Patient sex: M
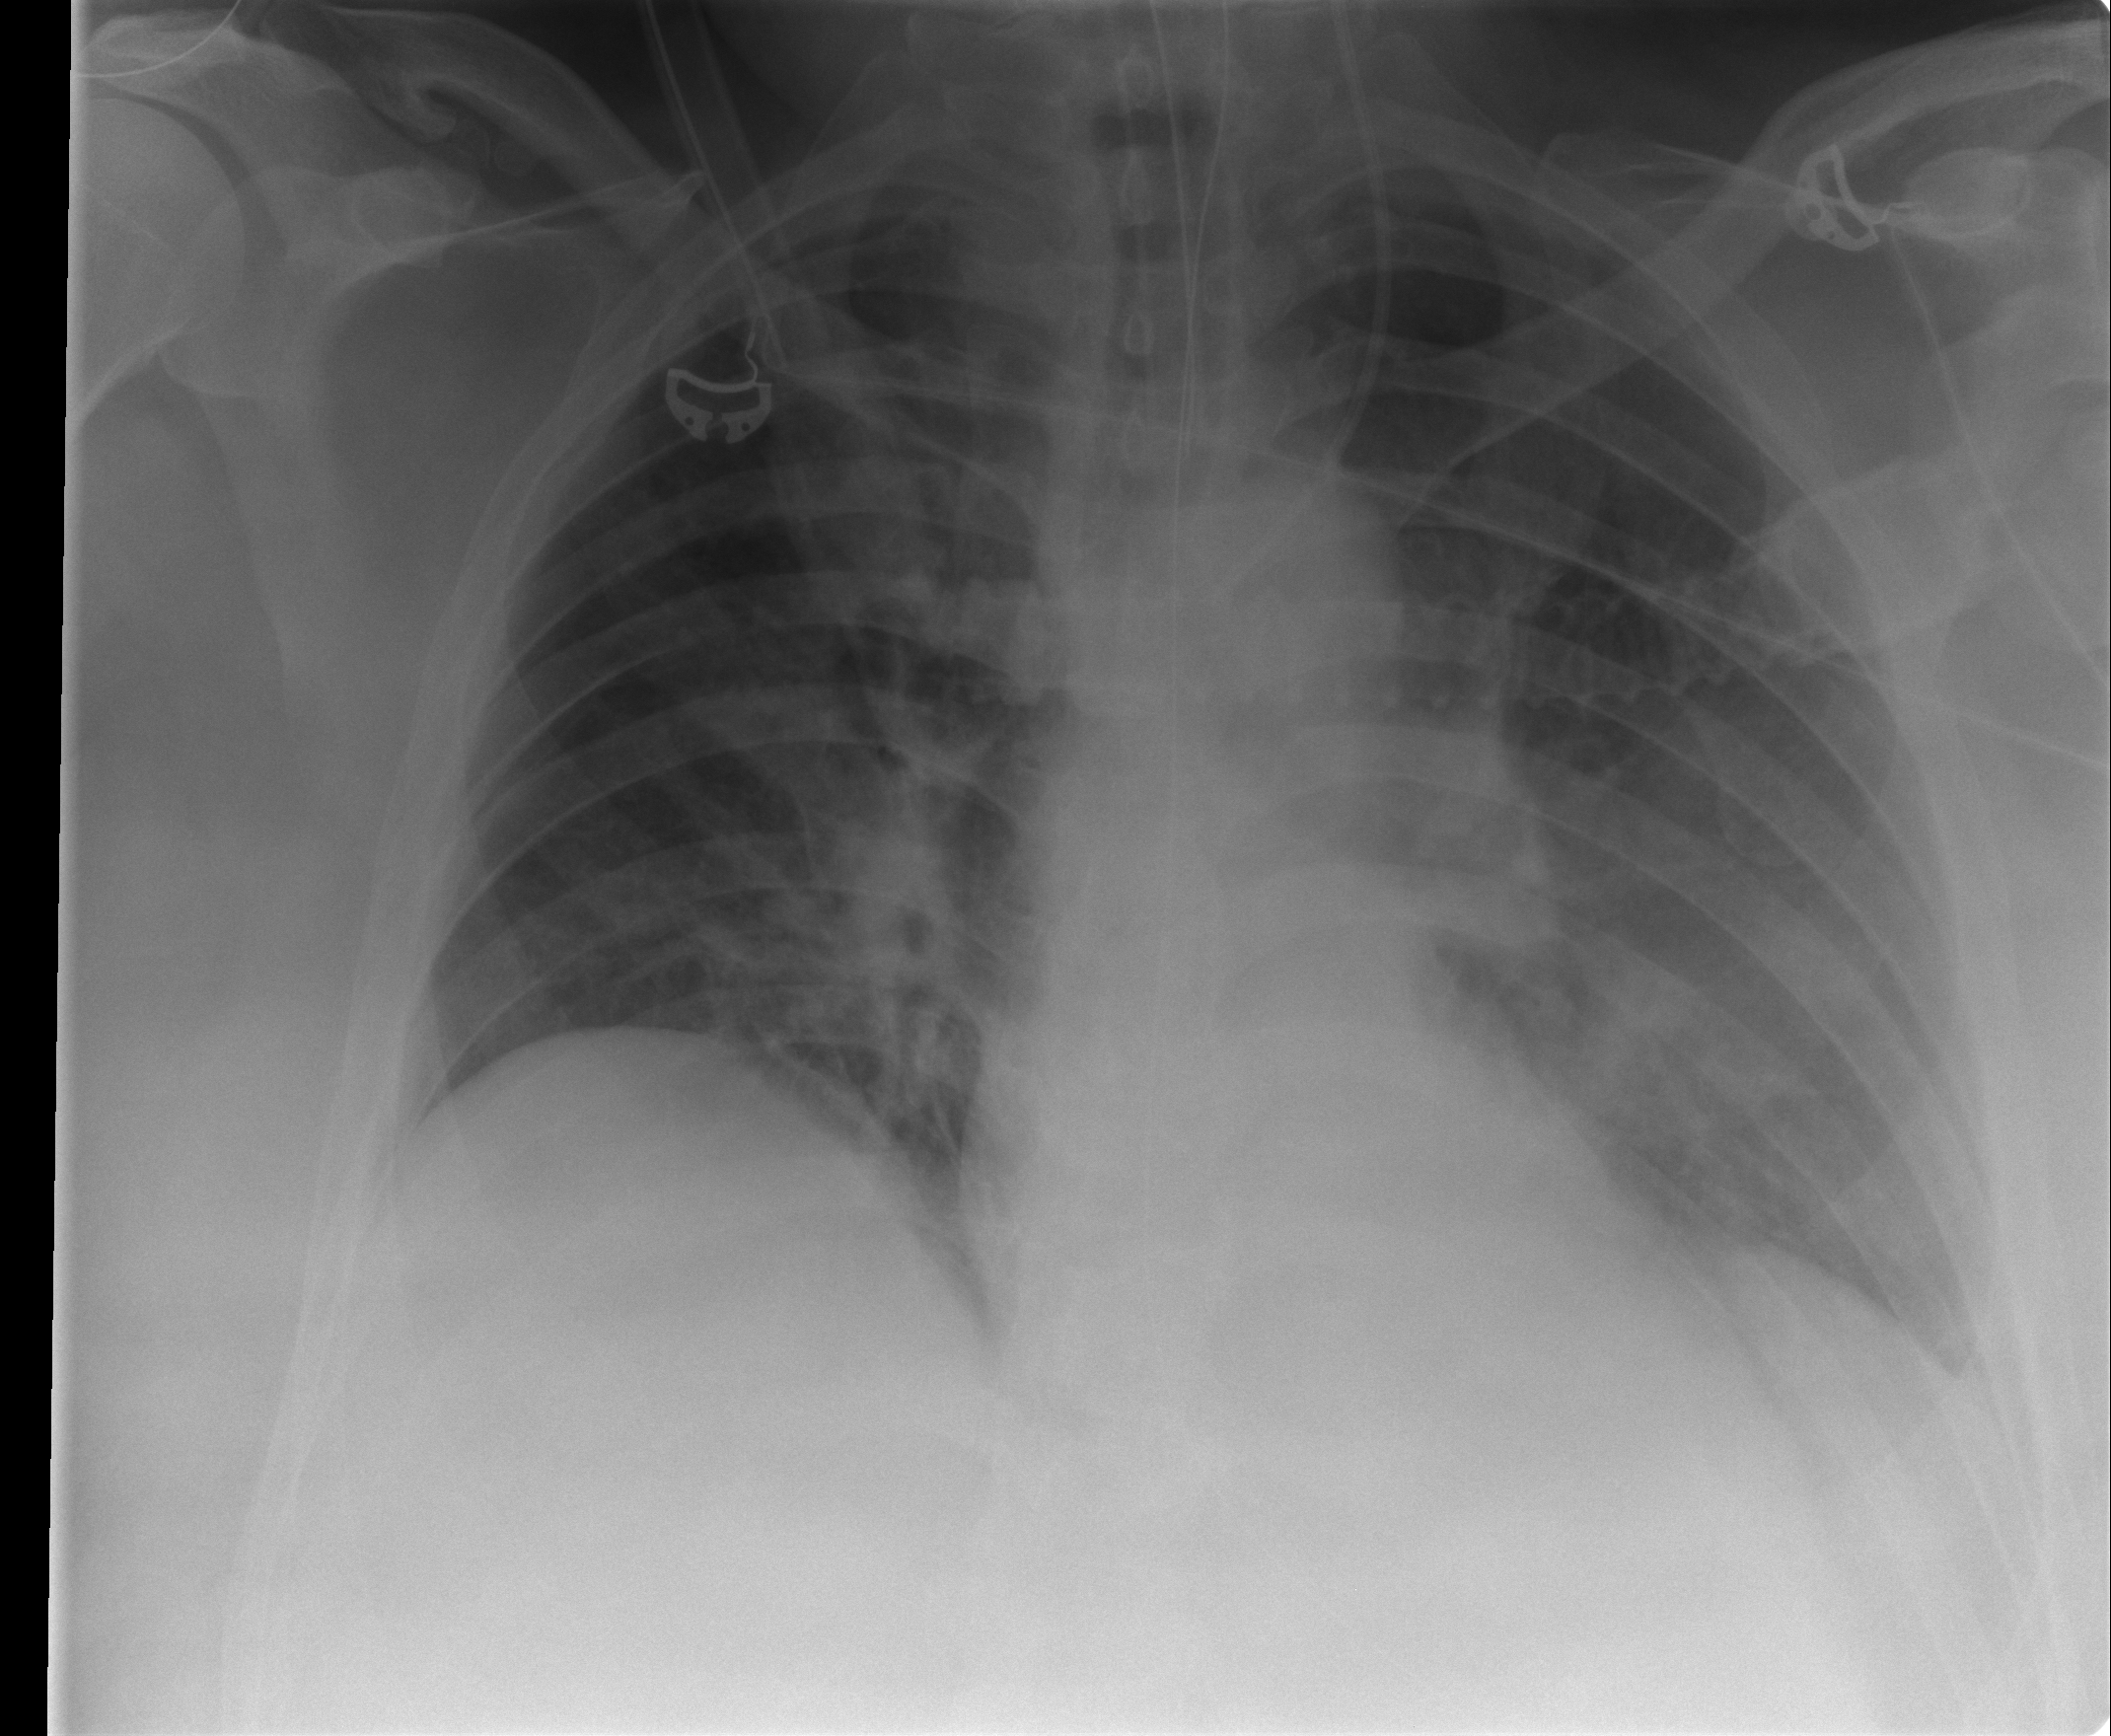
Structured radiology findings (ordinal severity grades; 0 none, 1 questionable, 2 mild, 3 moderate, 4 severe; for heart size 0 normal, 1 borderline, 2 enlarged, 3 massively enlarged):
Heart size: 0
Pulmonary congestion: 0
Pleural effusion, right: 0
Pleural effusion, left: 2
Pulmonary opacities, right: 0
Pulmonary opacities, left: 2
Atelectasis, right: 2
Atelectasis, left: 2